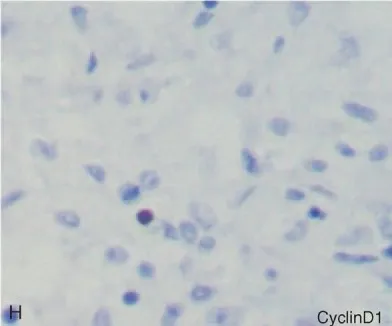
Microscopic features of the ileum tumor (case 1).negative for Cyclin D1.
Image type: pathology (immunostaining)